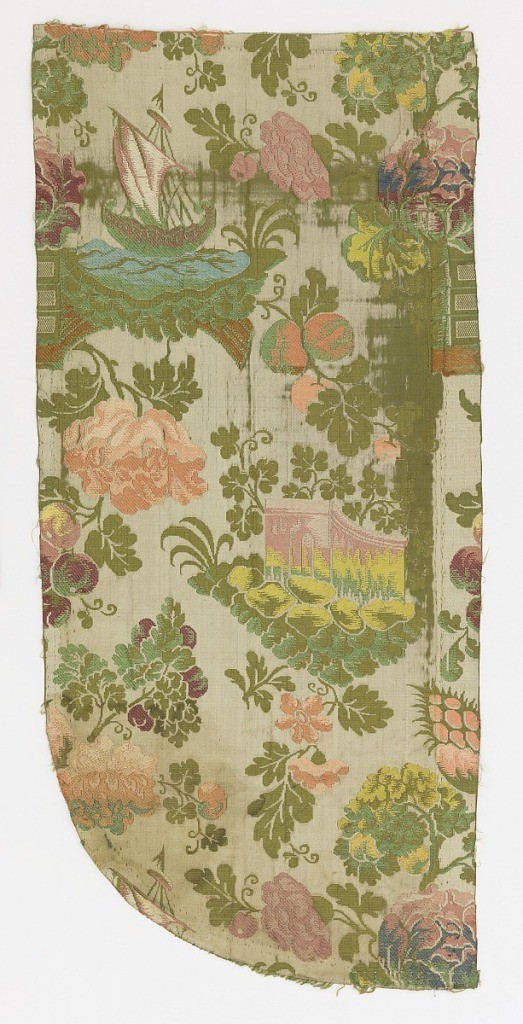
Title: Textile
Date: late 17th–mid- 18th century
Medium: silk Technique: plain weave
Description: Fragment of an allover pattern in the bizarre style, showing small landscape scenes including a ship, an architectural arcade, and plants bearing fruit and flowers. Polychrome design on an ivory ground. This fragment is practically one unit of a square on checkerboard repeat.